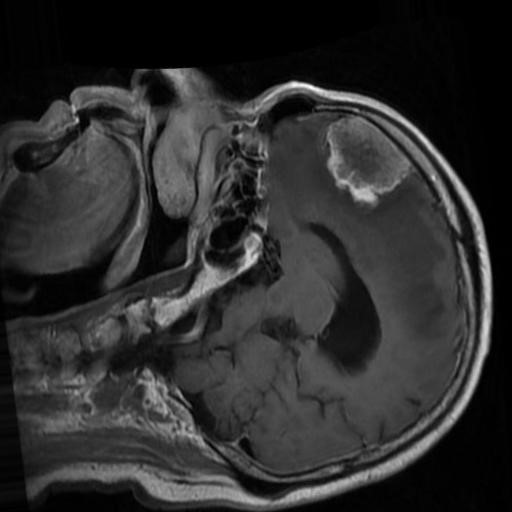
Label: brain_menin